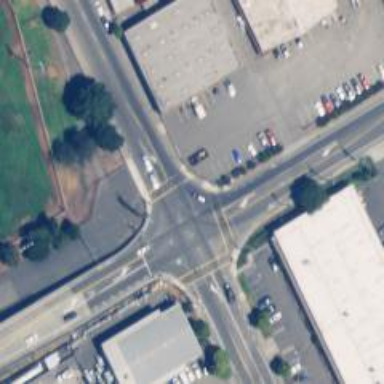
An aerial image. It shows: Unmarked road crossing.